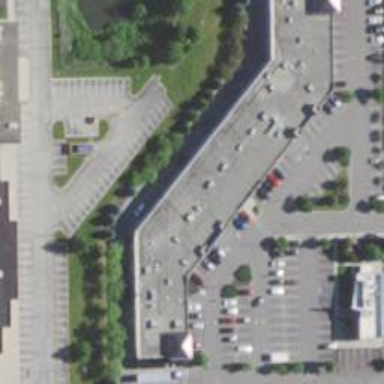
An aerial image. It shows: Fitness centre on leisure land.